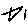
Label: star